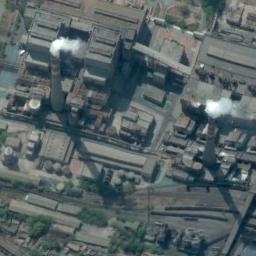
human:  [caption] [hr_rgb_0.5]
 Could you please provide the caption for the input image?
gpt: There are four thermal power stations in the picture, divided into two groups .

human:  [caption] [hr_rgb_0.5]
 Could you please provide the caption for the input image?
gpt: There are many buildings next to the thermal power station .

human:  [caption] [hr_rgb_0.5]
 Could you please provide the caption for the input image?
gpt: There are neatly planned factories and good greenery in the thermal power station, and two chimneys are emitting smoke .

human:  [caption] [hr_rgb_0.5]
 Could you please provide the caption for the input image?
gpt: The thermal power station is next to some buildings and trees with white mist above .

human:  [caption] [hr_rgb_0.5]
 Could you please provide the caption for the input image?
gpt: There are many buildings on the thermal power station .